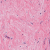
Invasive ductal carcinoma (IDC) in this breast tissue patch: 0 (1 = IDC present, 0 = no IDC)